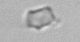
Label: detritus_transparent